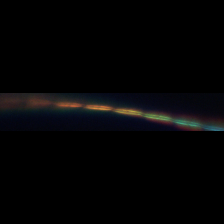
Taxon: Psuedo-nitzschia
Group: Diatoms